Question: I have created a component in AngularJS for reusable buttons. I need to pass button text into a function argument via ng-click event of the same button. However, I am unable to get the button text in a function call.
Any help would be much appreciated.
Below is my code.
'''
<div class="object-actions" ng-repeat="val in value">
<button-control ng-repeat="v in val" name="{{v}}"></button-control>
</div>
'''
'''
(function() {
"use strict";
angular
.module("buttonCtrl", [])
.component("buttonControl", {
template: '<button ng-click="getName('$ctrl.name')">{{$ctrl.name}}</button>',
controller: buttonCtrl,
bindings: {
name: "@"
}
});
buttonCtrl.$inject = ["$scope"];
function buttonCtrl($scope) {
$scope.getName = function(name) {
alert(name);
};
}
})();
'''
<URL>

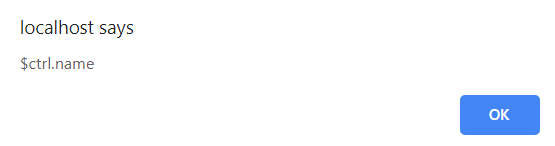
Answer: The problem is that you pass the variable with quotes and it becomes a string.
>
## ERRONEOUS
'''
ng-click="getName('$ctrl.name')"
'''
However you don't need to pass it into the function in order to print it, and also there is no need to inject '$scope':
'''
function buttonCtrl() {
var ctrl = this;
ctrl.getName = function() {
alert(ctrl.name);
};
}
'''
## BETTER
'''
ng-click="$ctrl.getName()"
'''